Question: I have uploaded a custom font and applied this font on the title of a UIbutton using the following code
'''
videoButton.titleLabel.font = [UIFont fontWithName:@"LaurenScript" size:20];
'''
The problem is that the title is being clipped on the top of the first letter (see photo below). I tried the same font on the UIlabel and it works fine so it is not a problem with the font. I tried also to change the rectFrame using
'''
[videoButton.titleLabel setFrame:CGRectMake(0, 0, 300, 600)];
'''
but that didn't do anything.
Has anybody a clue of how I can fix this problem?
Cheers

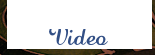
Answer: I had a similar problem, where a diaeresis got cut off on top of the titlelabel.
I made a UIButton subclass and used this code to fix the problem:
'''
-(void)layoutSubviews
{
[super layoutSubviews];
CGRect frame = self.titleLabel.frame;
frame.size.height = self.bounds.size.height;
frame.origin.y = self.titleEdgeInsets.top;
self.titleLabel.frame = frame;
}
'''